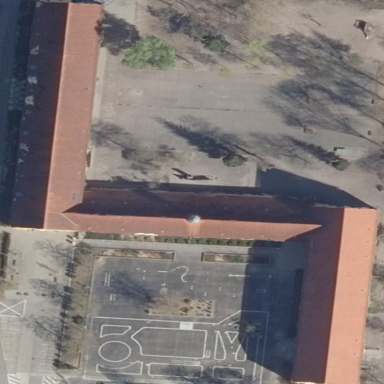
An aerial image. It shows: School building.